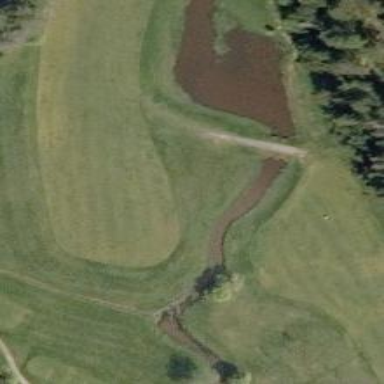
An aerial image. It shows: Pathway for golfing.